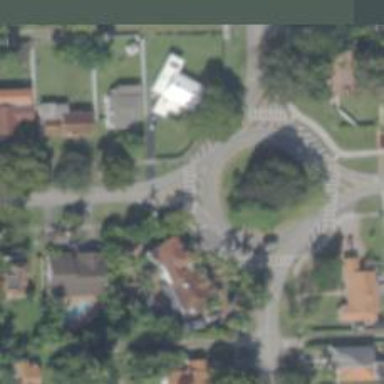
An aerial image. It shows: Roundabout on residential road.